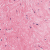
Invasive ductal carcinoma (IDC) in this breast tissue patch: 0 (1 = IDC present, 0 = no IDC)